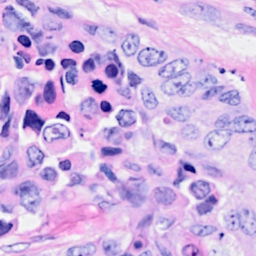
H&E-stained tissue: Breast